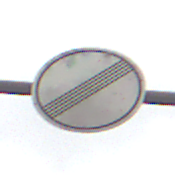
Verkehrszeichen: EndeSaemtlicherBegrenzungen
Umgebung: Outdoor, Nature
Tageszeit: MorningAfternoon
Wetter: Overcast
Licht: Natural
Jahreszeit: NotSpecified
Kontrast: LowContrast